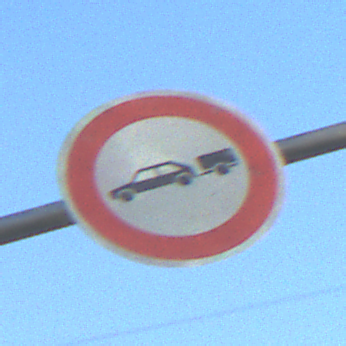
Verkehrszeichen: VerbotPersonenkraftwagenMitAnhaenger
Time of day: SunriseSunset
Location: Outdoor (Nature)
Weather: Clear
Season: NotSpecified
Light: Natural